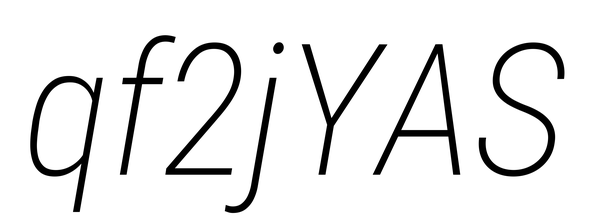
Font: Roboto-Italic_Condensed_ExtraLight_Italic